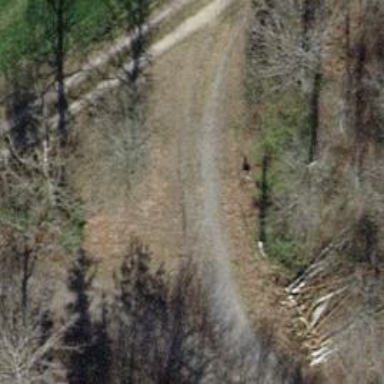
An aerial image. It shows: Track with grade2 tracktype.